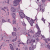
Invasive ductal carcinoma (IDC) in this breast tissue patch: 1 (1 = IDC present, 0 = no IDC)